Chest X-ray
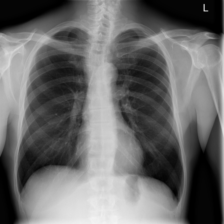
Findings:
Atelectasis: negative
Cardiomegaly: negative
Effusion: negative
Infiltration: negative
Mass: negative
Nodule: negative
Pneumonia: negative
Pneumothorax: negative
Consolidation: negative
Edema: negative
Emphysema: negative
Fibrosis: negative
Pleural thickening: negative
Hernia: negative